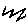
Label: zigzag